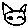
Label: cat